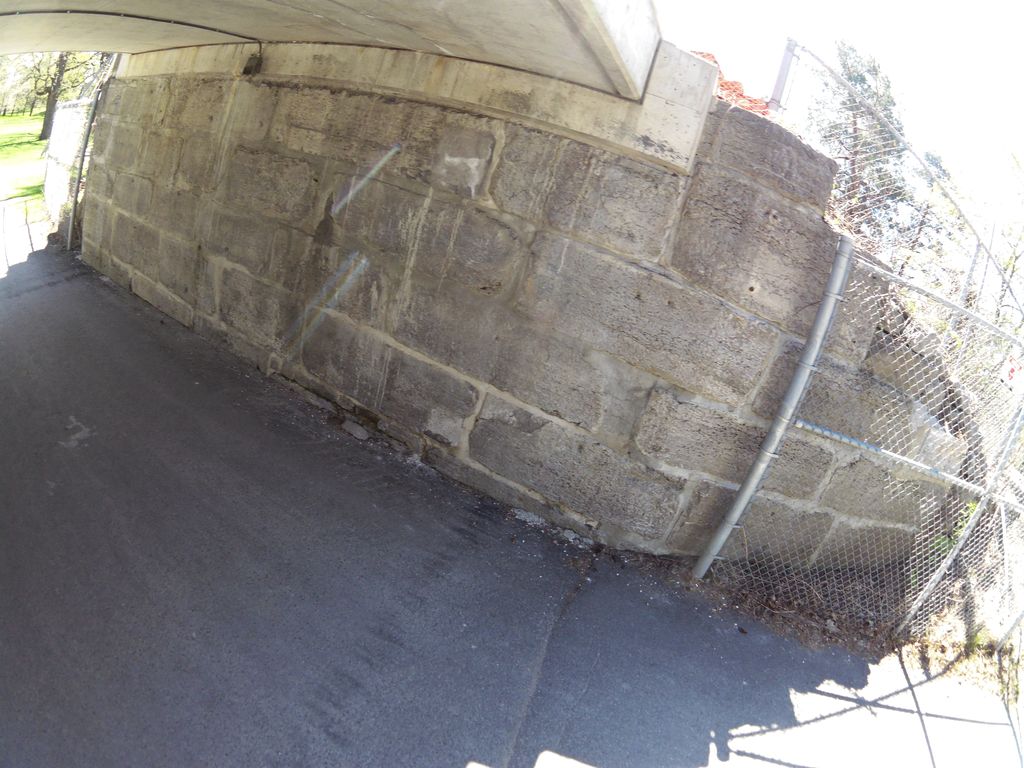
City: ottawa-gatineau